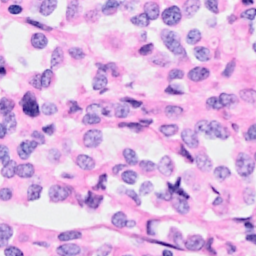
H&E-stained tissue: Breast